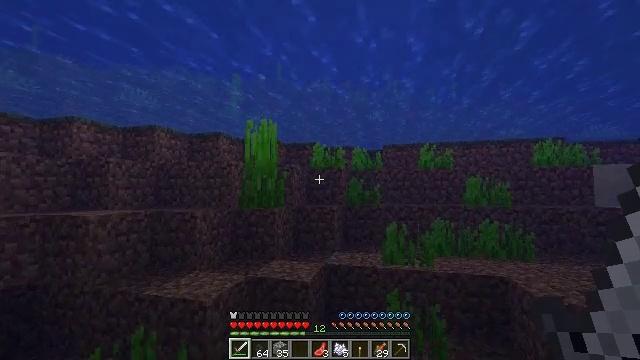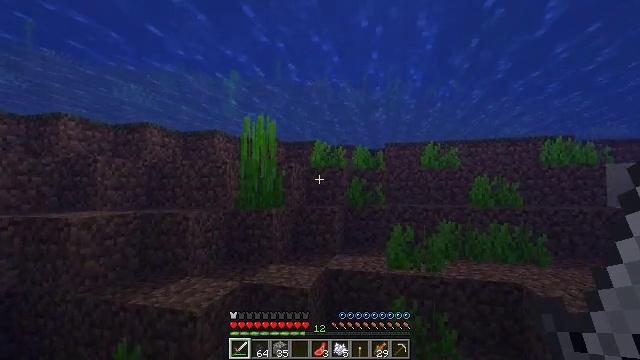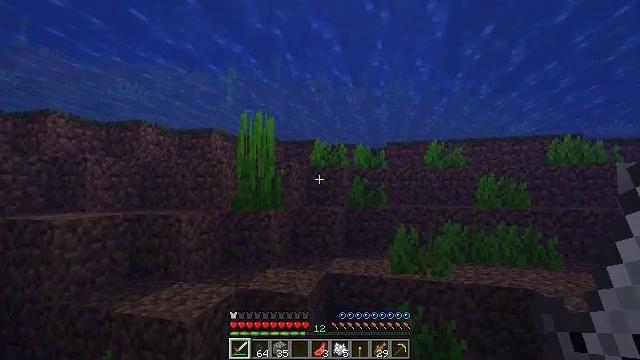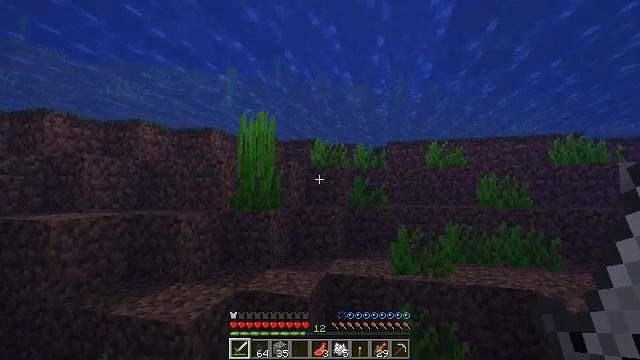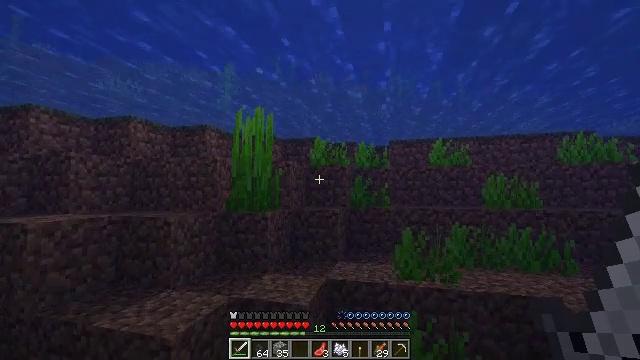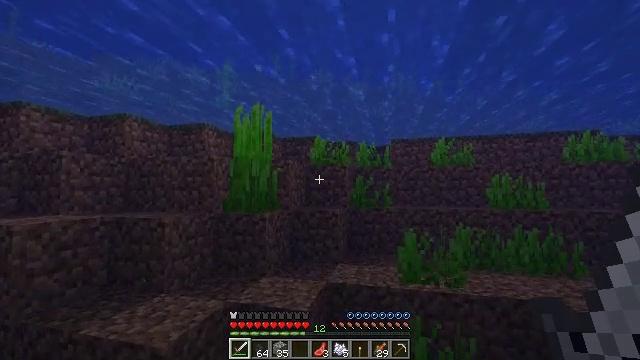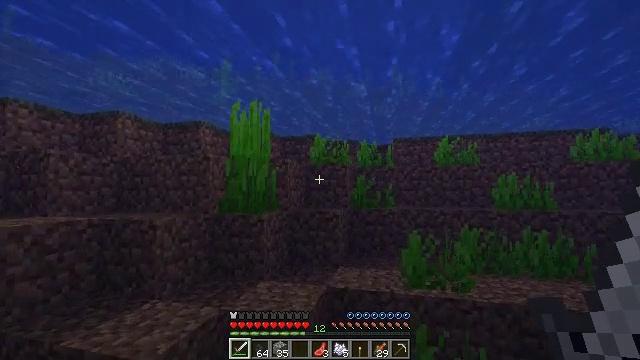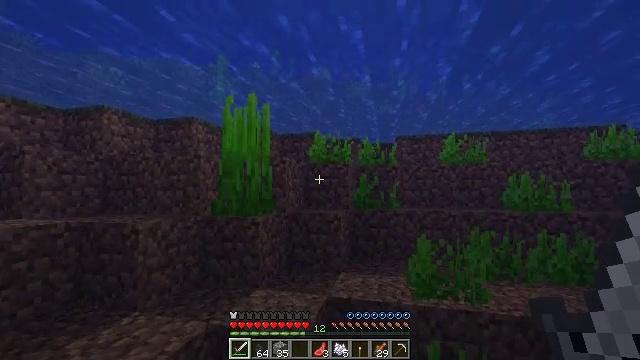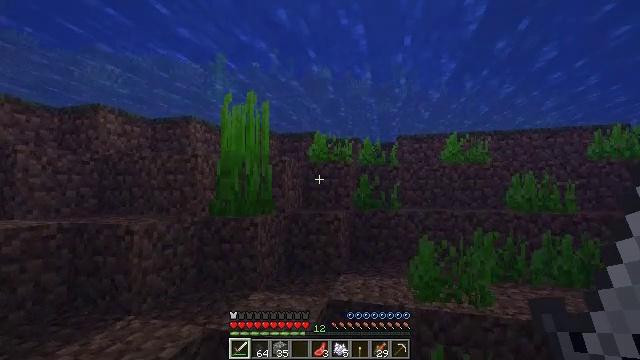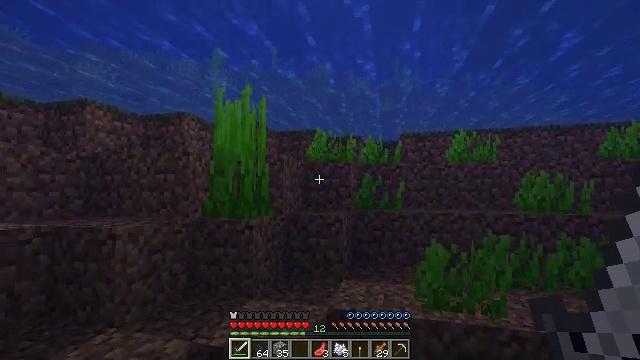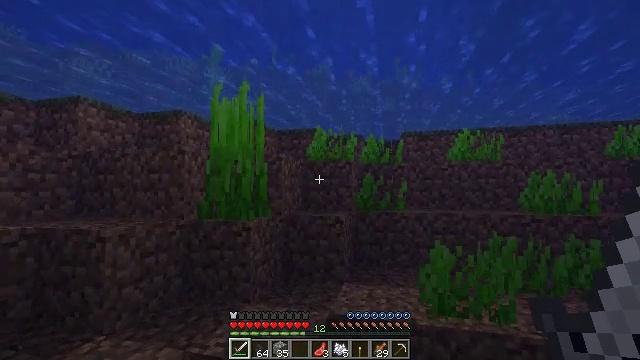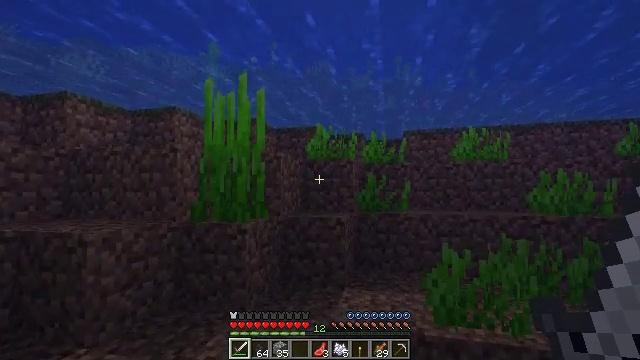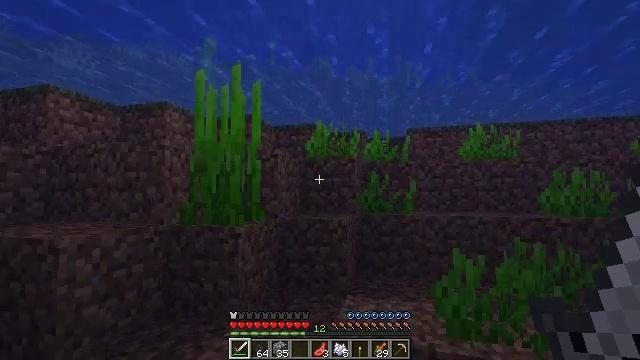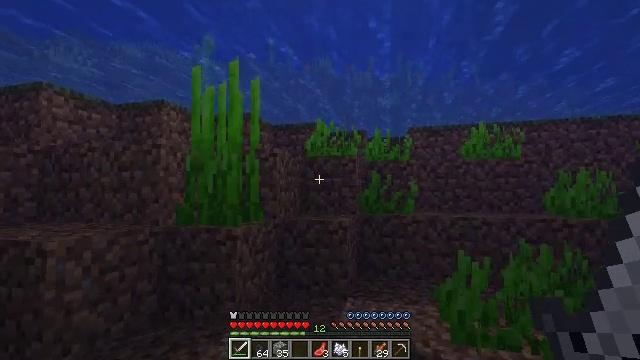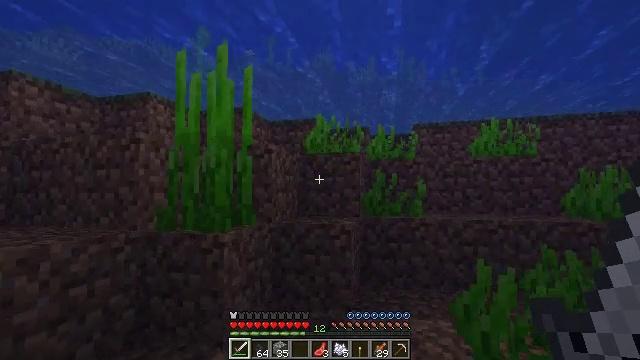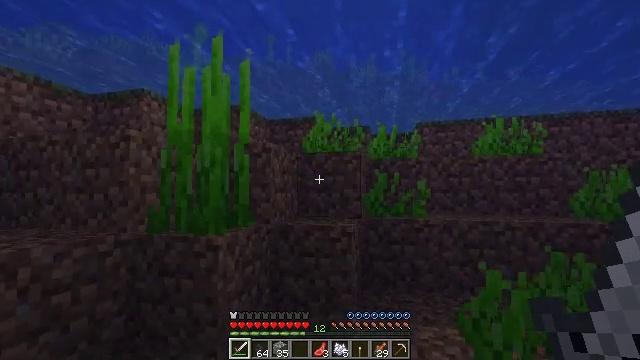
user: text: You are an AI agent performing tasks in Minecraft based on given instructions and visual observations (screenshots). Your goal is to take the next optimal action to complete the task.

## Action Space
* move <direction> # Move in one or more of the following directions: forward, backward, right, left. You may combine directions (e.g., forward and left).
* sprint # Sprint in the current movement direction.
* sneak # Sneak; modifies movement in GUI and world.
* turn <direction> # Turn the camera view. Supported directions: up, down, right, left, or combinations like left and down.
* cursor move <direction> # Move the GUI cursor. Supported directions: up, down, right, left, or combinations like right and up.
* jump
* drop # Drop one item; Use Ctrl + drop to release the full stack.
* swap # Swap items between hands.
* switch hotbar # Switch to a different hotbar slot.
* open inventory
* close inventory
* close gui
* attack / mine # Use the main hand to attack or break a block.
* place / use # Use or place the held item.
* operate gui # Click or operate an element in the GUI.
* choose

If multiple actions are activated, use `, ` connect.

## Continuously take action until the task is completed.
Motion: motion action
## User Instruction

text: Craft a cooked salmon using a furnace.
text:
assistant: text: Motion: move forward
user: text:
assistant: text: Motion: move forward
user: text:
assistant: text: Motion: move forward
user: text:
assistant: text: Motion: move forward
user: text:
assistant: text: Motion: move forward
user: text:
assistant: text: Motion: move forward
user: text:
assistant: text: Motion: move forward
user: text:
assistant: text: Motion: move forward
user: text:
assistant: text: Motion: move forward
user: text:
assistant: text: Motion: move forward
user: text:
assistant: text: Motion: move forward
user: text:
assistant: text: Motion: move forward
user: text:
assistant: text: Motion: move forward
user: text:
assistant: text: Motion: move forward
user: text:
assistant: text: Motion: move forward
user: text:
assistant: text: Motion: move forward
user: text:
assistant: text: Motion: move forward
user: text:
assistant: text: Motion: move forward
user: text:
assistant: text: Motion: move forward
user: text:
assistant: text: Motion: move forward
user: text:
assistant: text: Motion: move forward, jump
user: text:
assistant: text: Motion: move forward, jump
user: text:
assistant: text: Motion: move forward, jump
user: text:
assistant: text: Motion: move forward, jump
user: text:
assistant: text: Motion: move forward, jump
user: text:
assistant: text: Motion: move forward, jump
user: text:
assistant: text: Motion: move forward, jump
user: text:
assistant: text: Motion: move forward, jump
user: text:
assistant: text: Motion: move forward, jump
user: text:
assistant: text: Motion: move forward, jump